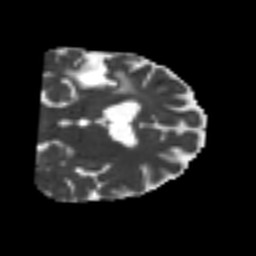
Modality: MD
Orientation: coronal
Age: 56
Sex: male
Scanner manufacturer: siemens
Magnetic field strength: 3 T
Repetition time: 4.999 s
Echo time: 0.07946 s